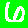
Digit: 6